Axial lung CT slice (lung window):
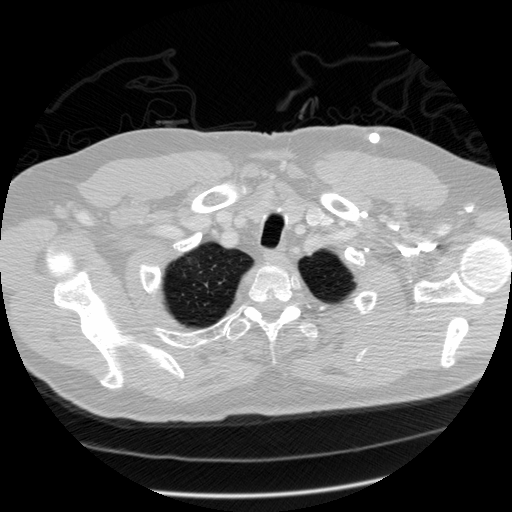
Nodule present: no